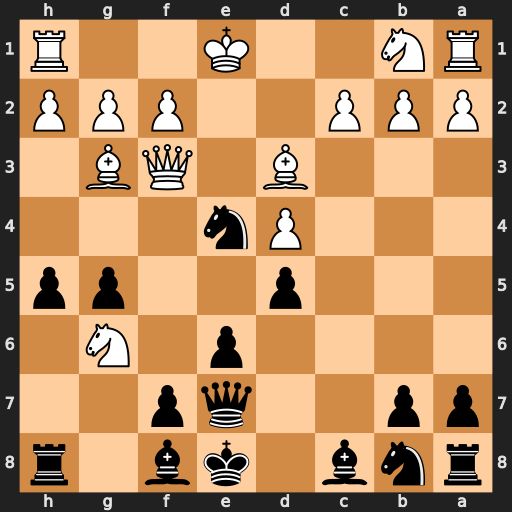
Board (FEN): rnb1kb1r/pp2qp2/4p1N1/3p2pp/3Pn3/3B1QB1/PPP2PPP/RN2K2R
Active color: b
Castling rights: KQkq
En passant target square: -
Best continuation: fxg6 Bxe4 dxe4